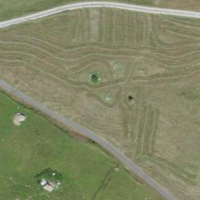
EUNIS habitat code: 26
Species observed at this site:
Bartsia alpina